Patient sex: M
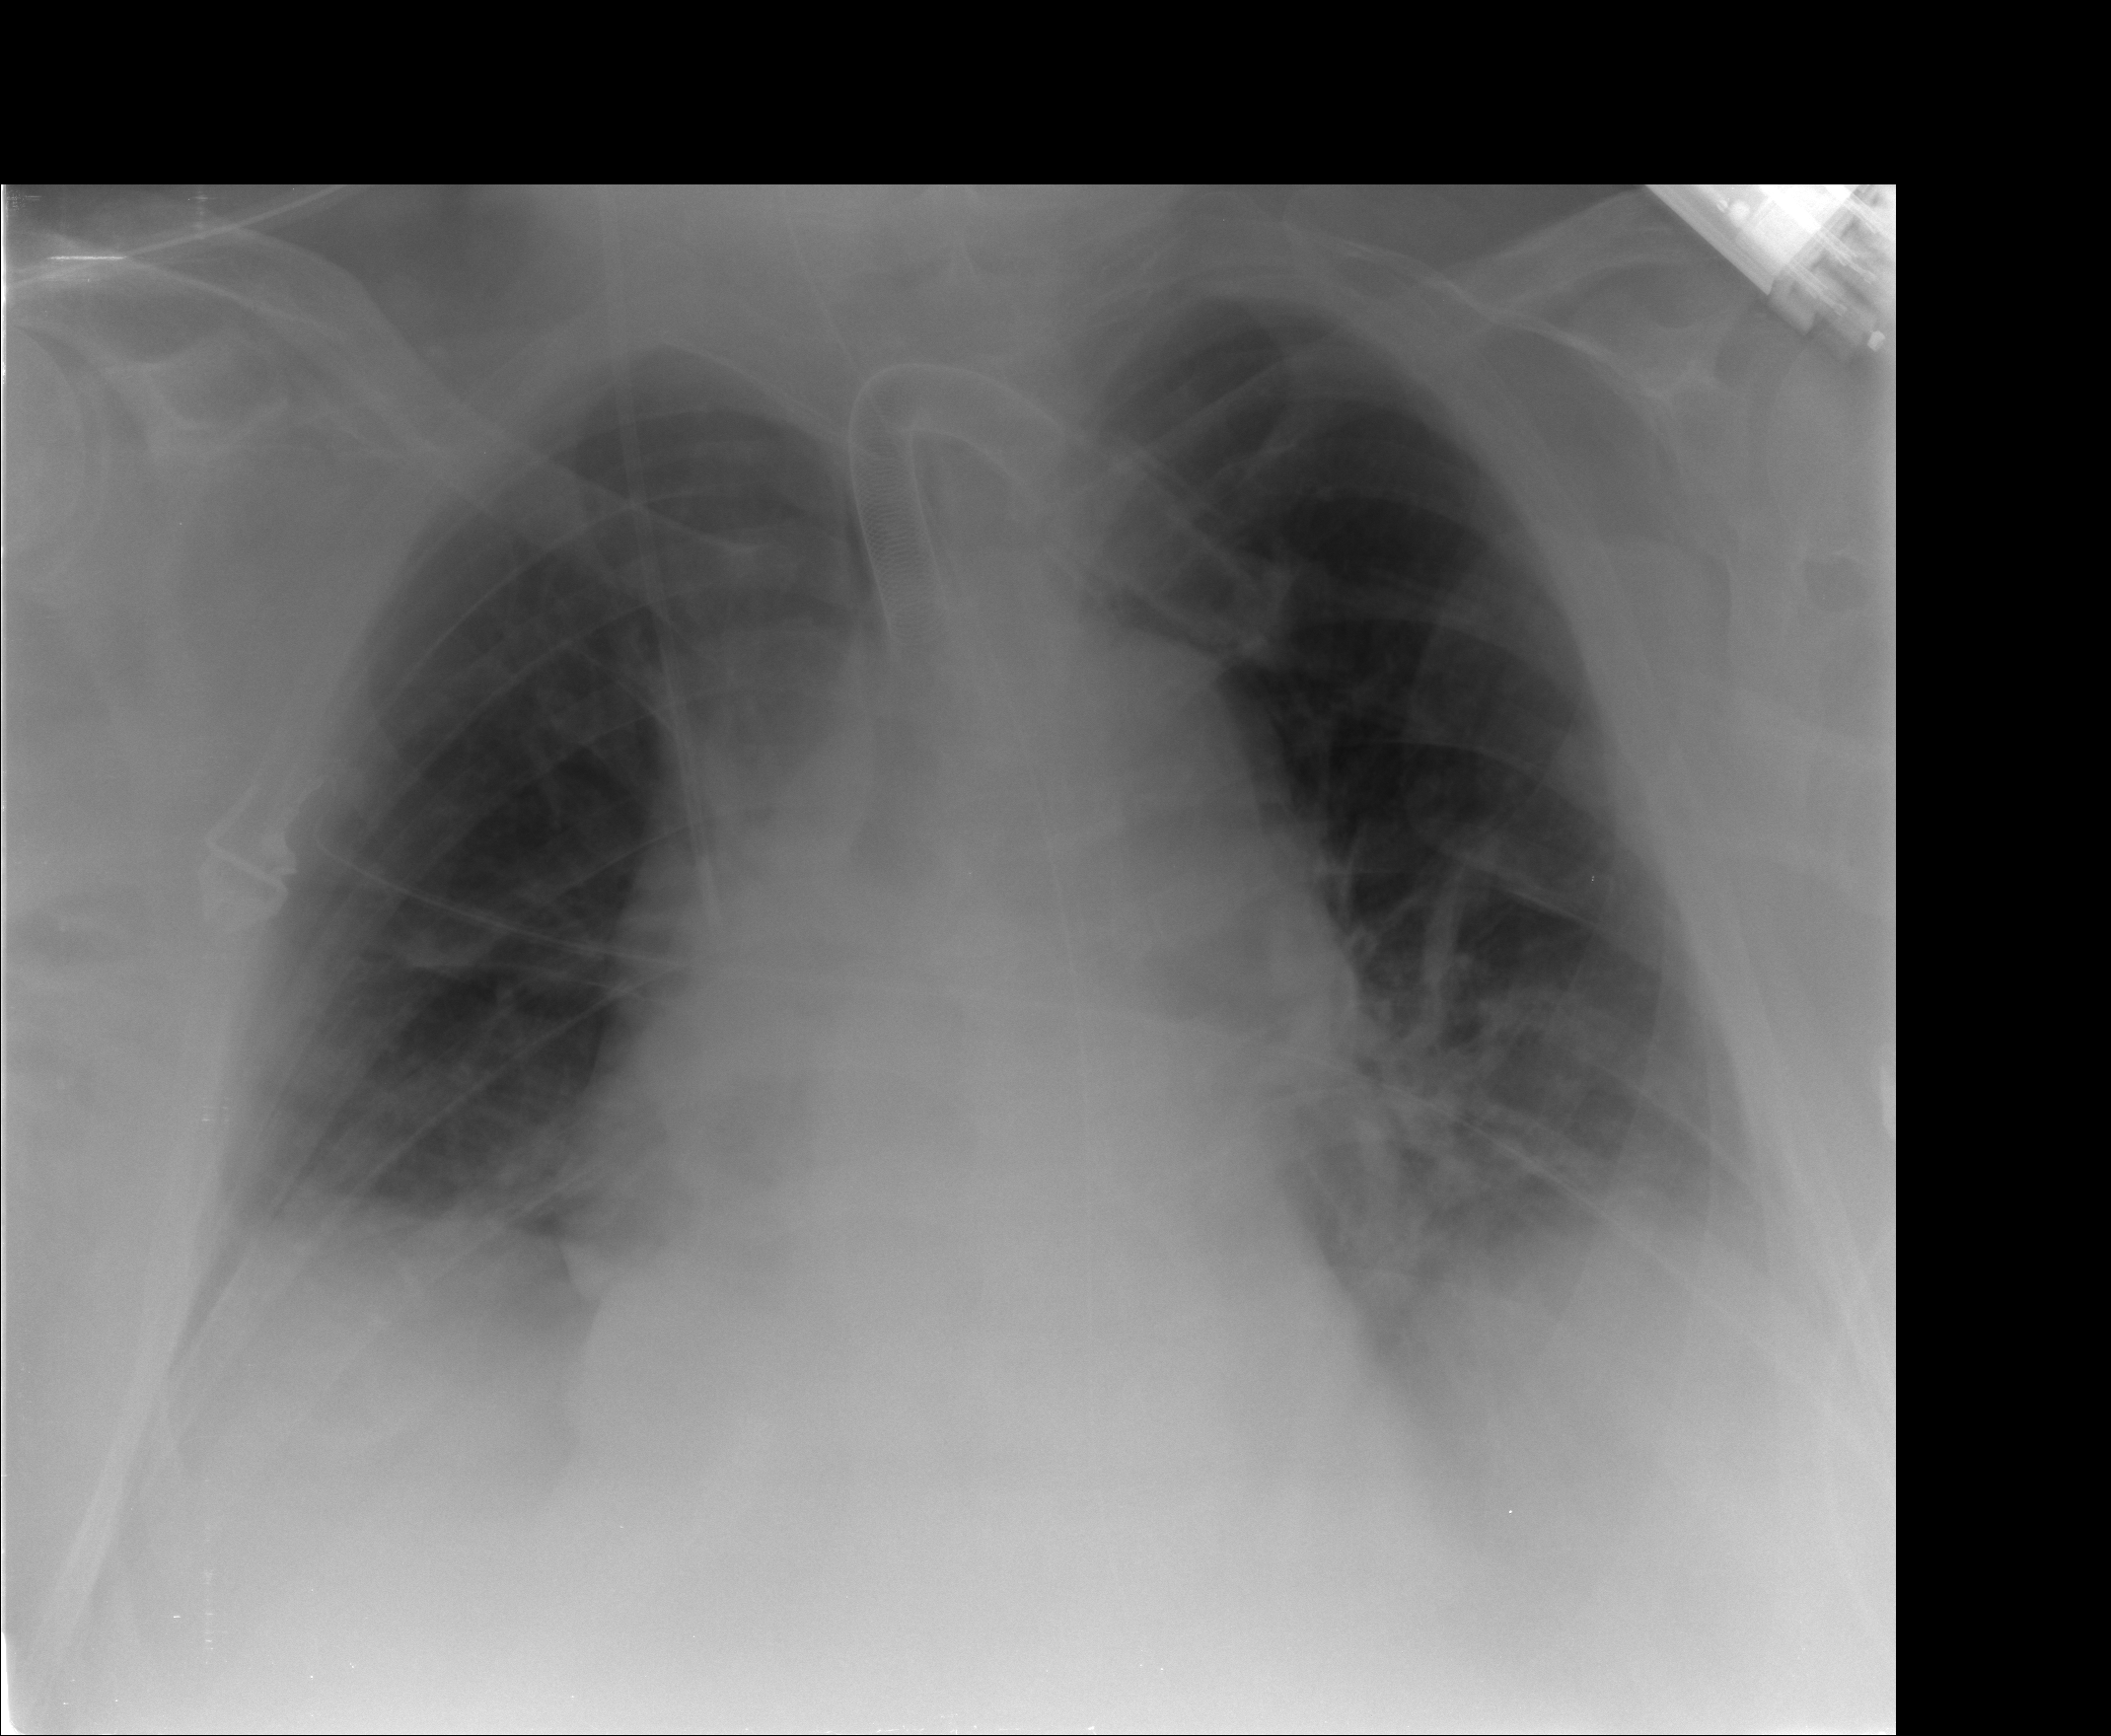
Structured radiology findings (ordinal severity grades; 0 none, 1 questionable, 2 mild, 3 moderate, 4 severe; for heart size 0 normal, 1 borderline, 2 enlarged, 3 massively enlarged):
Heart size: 2
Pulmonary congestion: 2
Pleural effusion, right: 2
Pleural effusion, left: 2
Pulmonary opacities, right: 0
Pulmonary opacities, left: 0
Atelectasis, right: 2
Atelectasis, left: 2